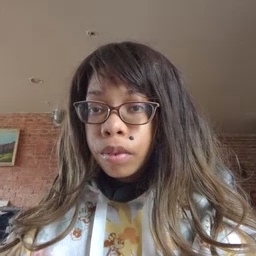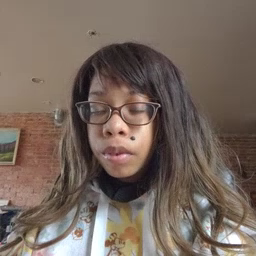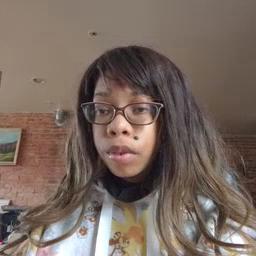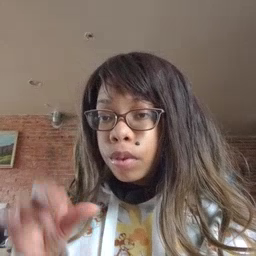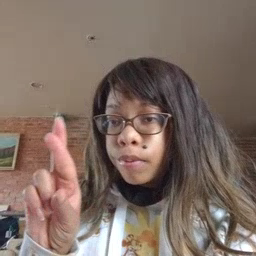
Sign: radio